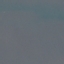
Land use / land cover class: SeaLake